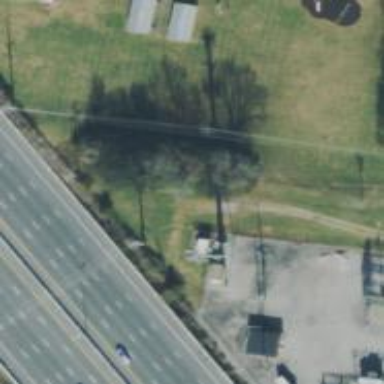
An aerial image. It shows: Power pole.